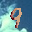
Label: 9